Field crop: maize
Growth stage: 2
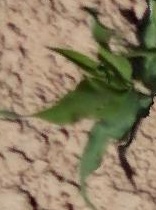
Species: maize